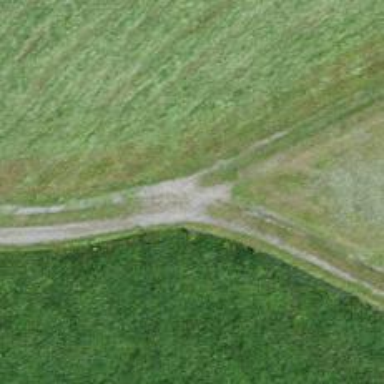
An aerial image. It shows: Path.